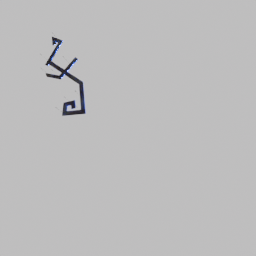
Label: lighting